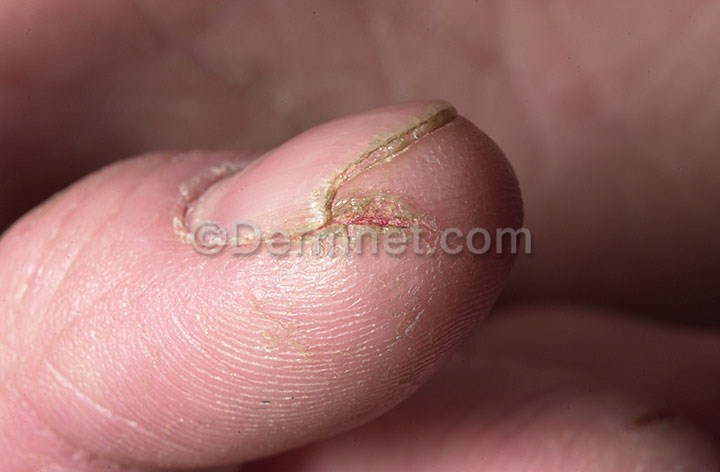
Disease: Nail Fungus and other Nail Disease